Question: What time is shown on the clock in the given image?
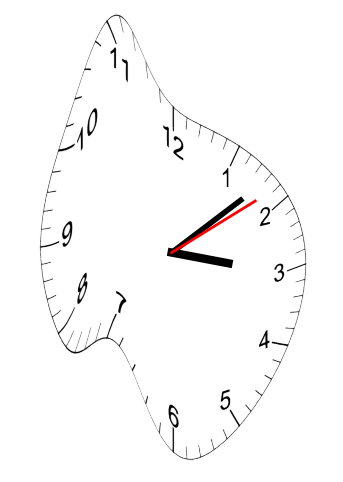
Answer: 03:08:09